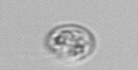
Label: Amoeba